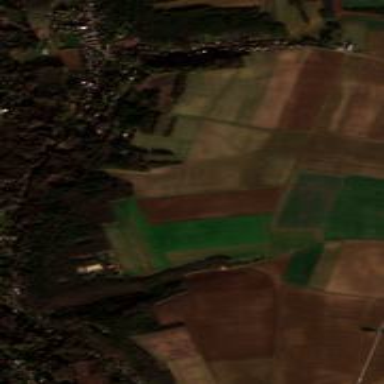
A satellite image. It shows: Farmland with barley crops.